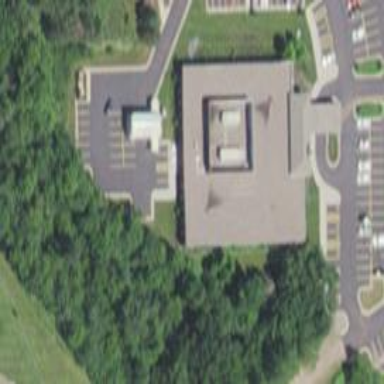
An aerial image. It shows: Clinic building offering healthcare services.